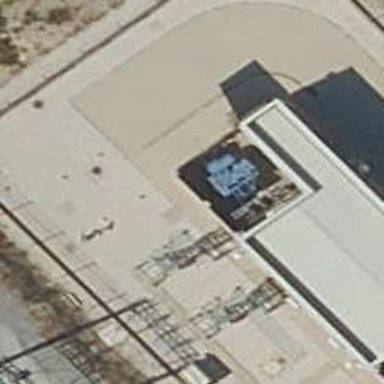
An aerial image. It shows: Outdoor auto transformer.